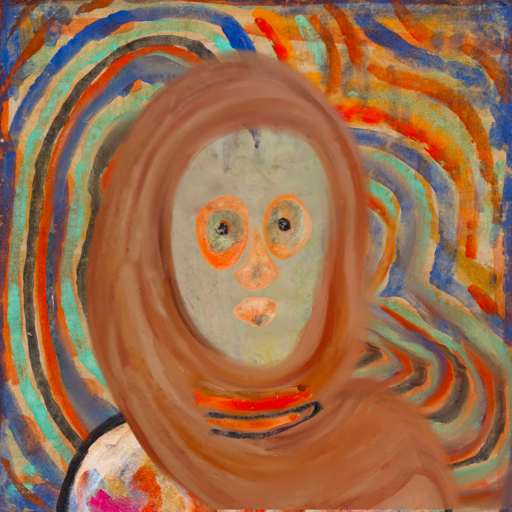
Background: Sisters, Head And Neck Front: Hill_Girl, Face Front: Childish, Bust: Childish, Hair Front: Blank, Head Accessory: Pious_Lady_Scarf, Second Necklace: Blank, Necklace: Experience, Baby: Blank